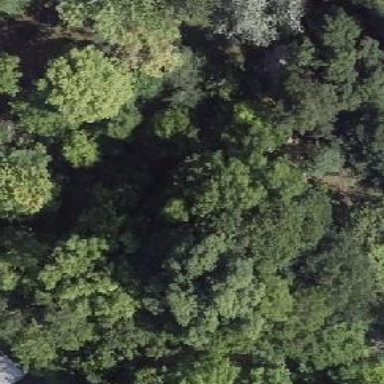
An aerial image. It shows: Forest with broadleaved trees that are deciduous.